Field crop: tomato
Growth stage: 1
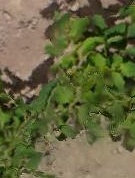
Species: tomato